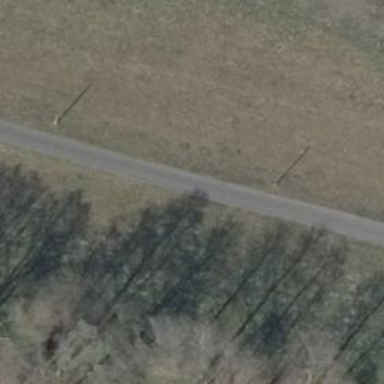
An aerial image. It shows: Asphalt driveway on unclassified road.